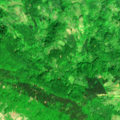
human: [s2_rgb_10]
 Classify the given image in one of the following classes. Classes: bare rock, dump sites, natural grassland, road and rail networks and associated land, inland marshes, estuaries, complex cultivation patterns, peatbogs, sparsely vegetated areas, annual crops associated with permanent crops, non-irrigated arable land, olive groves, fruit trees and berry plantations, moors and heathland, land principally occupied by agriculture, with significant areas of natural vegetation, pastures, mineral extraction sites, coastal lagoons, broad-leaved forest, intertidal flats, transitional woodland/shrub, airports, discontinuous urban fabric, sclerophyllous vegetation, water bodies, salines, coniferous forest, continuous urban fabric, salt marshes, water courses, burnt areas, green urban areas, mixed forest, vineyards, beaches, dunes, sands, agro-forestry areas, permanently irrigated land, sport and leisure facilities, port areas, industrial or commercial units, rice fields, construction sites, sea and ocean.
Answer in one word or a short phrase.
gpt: broad-leaved forest, transitional woodland/shrub